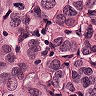
Metastatic tissue present: yes